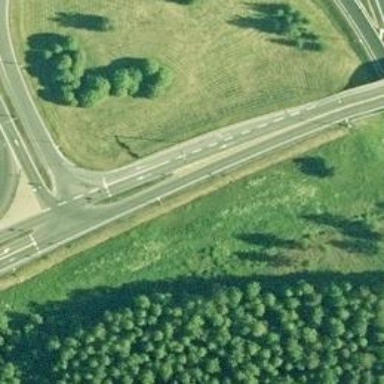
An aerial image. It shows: Secondary road with asphalt surface and embankment.